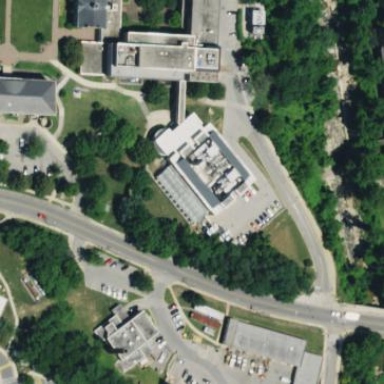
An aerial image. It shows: University building.